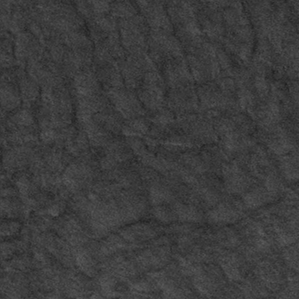
Label: frost